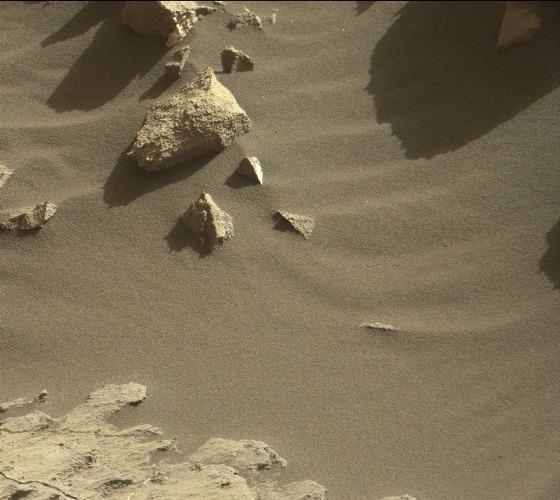
Terrain classes present: Bedrock, Gravel / Sand / Soil, Rock, Shadow